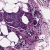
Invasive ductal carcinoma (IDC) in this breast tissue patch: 1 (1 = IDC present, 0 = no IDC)